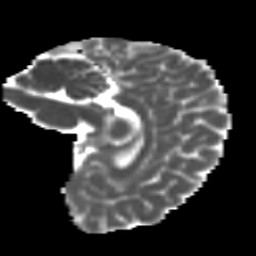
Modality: MD
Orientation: sagittal
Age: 11
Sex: male
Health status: ill
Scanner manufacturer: ge
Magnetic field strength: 3 T
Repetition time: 6.752 s
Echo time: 0.079 s